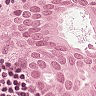
Metastatic tissue present: yes